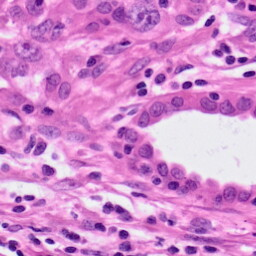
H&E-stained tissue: Lung